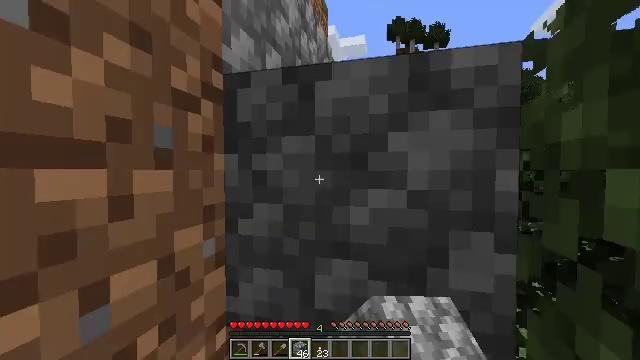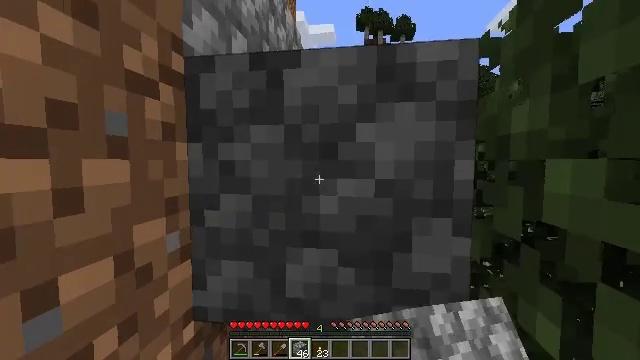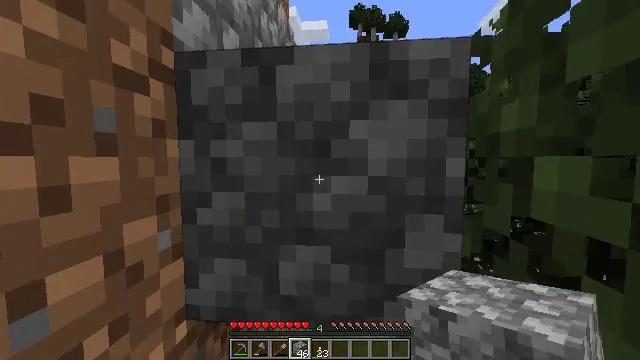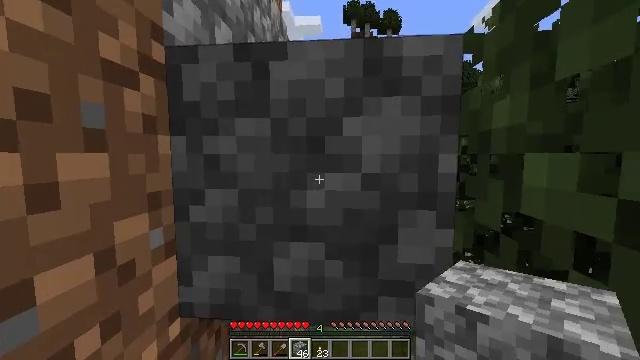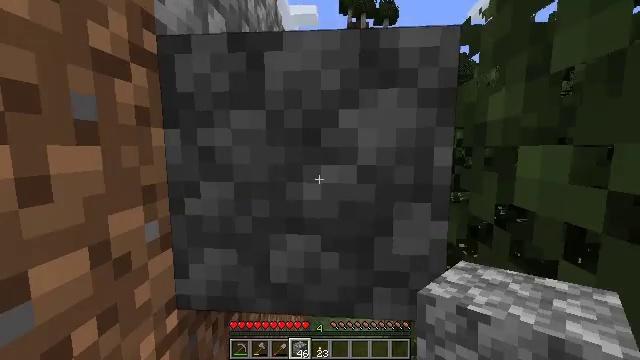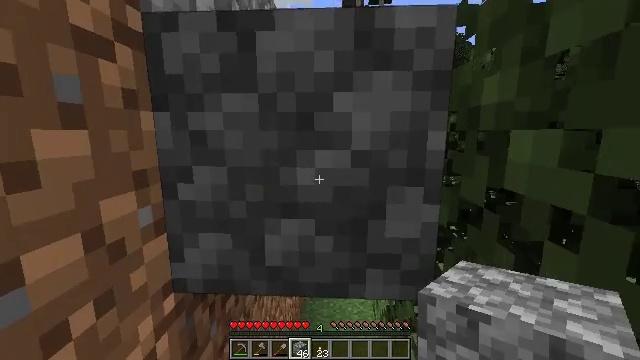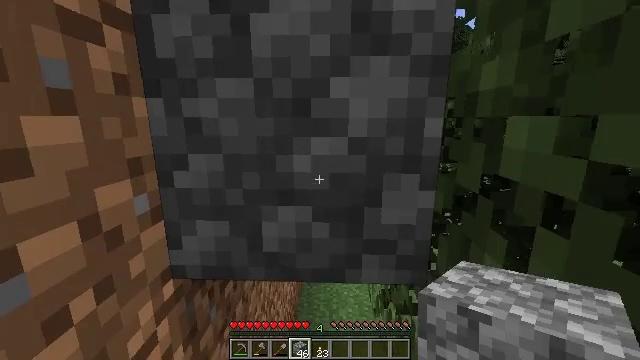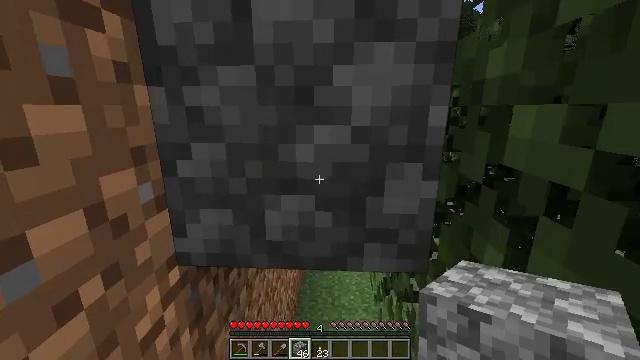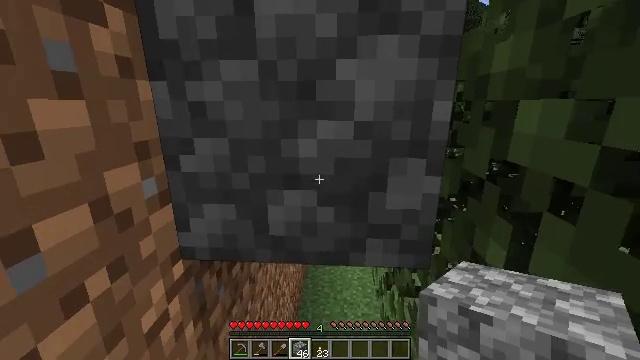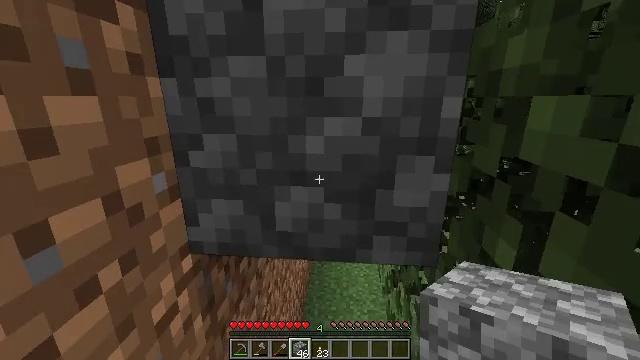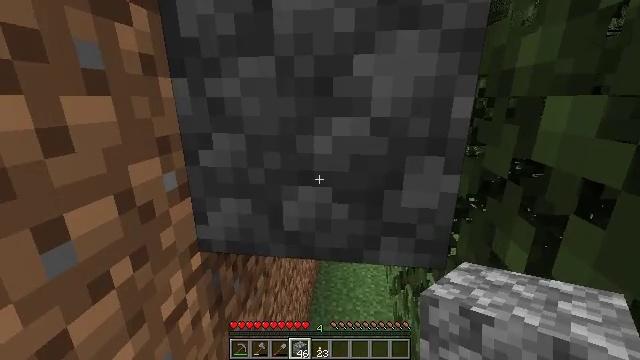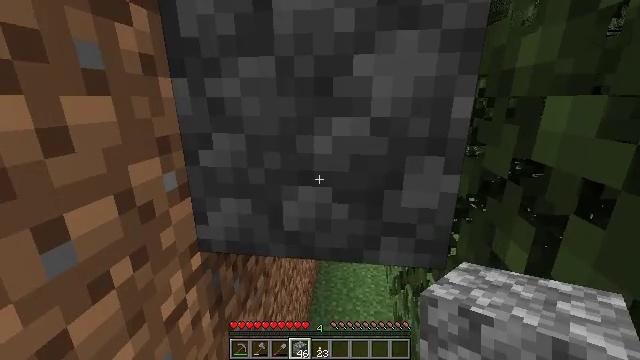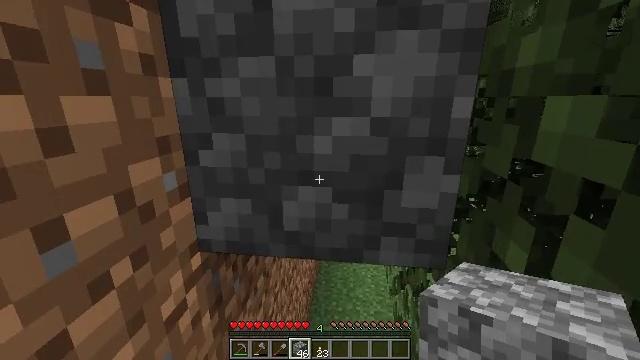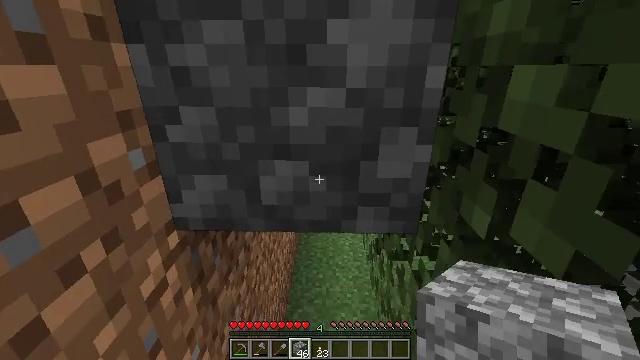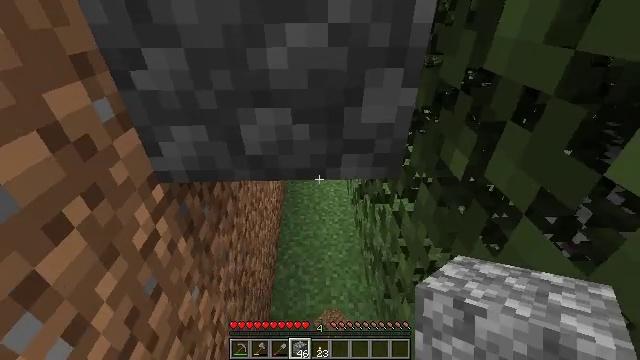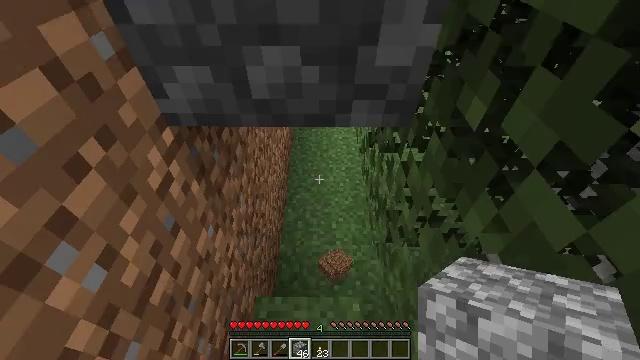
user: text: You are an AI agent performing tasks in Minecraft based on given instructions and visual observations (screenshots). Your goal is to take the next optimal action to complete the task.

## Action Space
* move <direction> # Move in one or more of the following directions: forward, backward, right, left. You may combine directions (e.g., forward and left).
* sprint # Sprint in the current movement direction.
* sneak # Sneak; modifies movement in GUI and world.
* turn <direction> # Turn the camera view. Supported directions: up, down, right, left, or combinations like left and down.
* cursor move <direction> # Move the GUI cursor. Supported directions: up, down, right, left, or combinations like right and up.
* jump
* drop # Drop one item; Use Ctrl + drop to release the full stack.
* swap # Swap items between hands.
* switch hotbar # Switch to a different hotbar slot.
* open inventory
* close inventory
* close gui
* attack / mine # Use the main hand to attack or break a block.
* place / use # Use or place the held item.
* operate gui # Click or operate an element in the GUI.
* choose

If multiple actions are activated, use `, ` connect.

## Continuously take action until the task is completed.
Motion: motion action
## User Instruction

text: Clear birch leaves to get saplings.
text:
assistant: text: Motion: turn right and down
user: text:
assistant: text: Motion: turn right
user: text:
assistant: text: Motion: turn right
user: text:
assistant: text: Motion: turn down
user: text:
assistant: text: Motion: turn right and down
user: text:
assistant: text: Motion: turn down
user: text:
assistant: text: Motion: turn down
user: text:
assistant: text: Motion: turn down
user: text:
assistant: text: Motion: turn left
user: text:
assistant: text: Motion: turn left
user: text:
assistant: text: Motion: no_op
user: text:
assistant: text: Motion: no_op
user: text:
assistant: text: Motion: turn right and down
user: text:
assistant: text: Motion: turn right and down
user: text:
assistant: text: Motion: turn left and down
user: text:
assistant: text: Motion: turn left and down
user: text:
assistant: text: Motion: turn left and down
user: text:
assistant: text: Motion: turn left and down
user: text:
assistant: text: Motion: turn left
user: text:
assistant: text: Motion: turn left
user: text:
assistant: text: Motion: turn left
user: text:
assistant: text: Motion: no_op
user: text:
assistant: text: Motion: turn right and down
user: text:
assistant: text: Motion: turn right
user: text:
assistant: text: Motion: turn right and down
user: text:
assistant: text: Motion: turn right and down
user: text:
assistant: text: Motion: no_op
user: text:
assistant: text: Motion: no_op
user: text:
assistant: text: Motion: no_op
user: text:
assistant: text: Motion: no_op